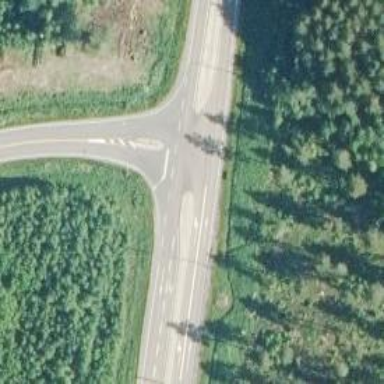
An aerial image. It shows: Trunk highway.